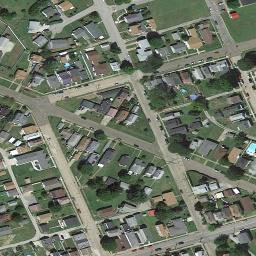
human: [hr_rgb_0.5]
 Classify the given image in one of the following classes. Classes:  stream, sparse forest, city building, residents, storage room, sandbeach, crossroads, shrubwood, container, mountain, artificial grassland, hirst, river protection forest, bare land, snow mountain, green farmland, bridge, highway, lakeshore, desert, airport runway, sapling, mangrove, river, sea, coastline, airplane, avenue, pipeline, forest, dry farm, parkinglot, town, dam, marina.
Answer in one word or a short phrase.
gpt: town